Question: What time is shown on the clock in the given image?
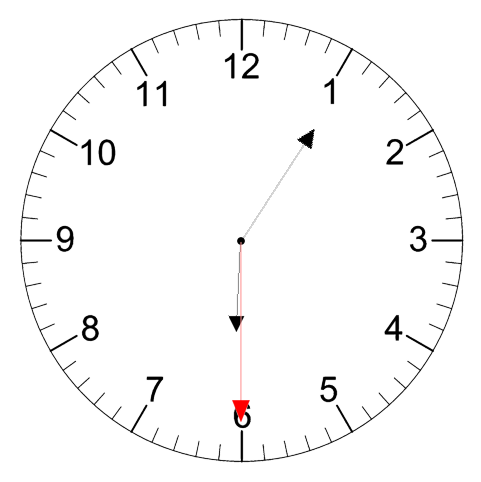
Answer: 06:05:30